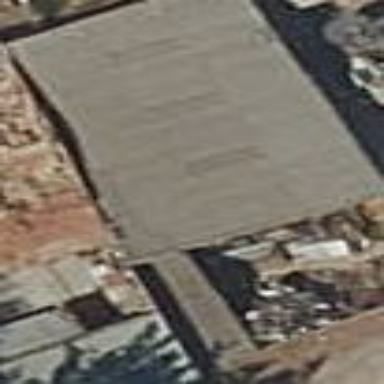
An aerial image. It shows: View of roof of building.